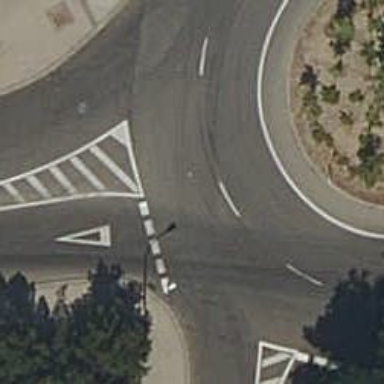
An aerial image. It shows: Residential road that intersects with roundabout.